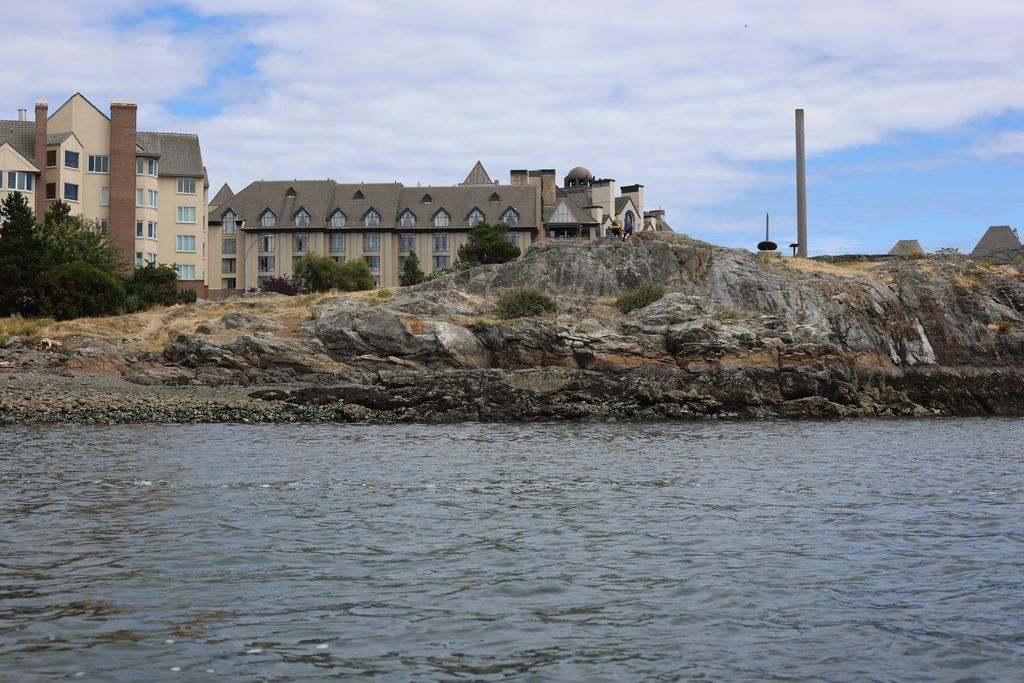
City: victoria